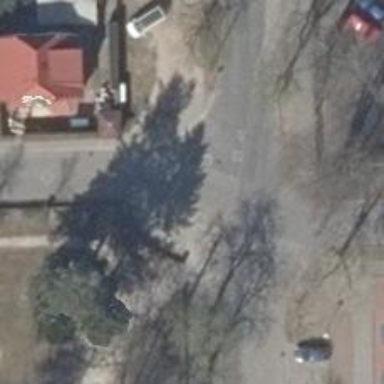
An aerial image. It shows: Unmarked crossing on the road.